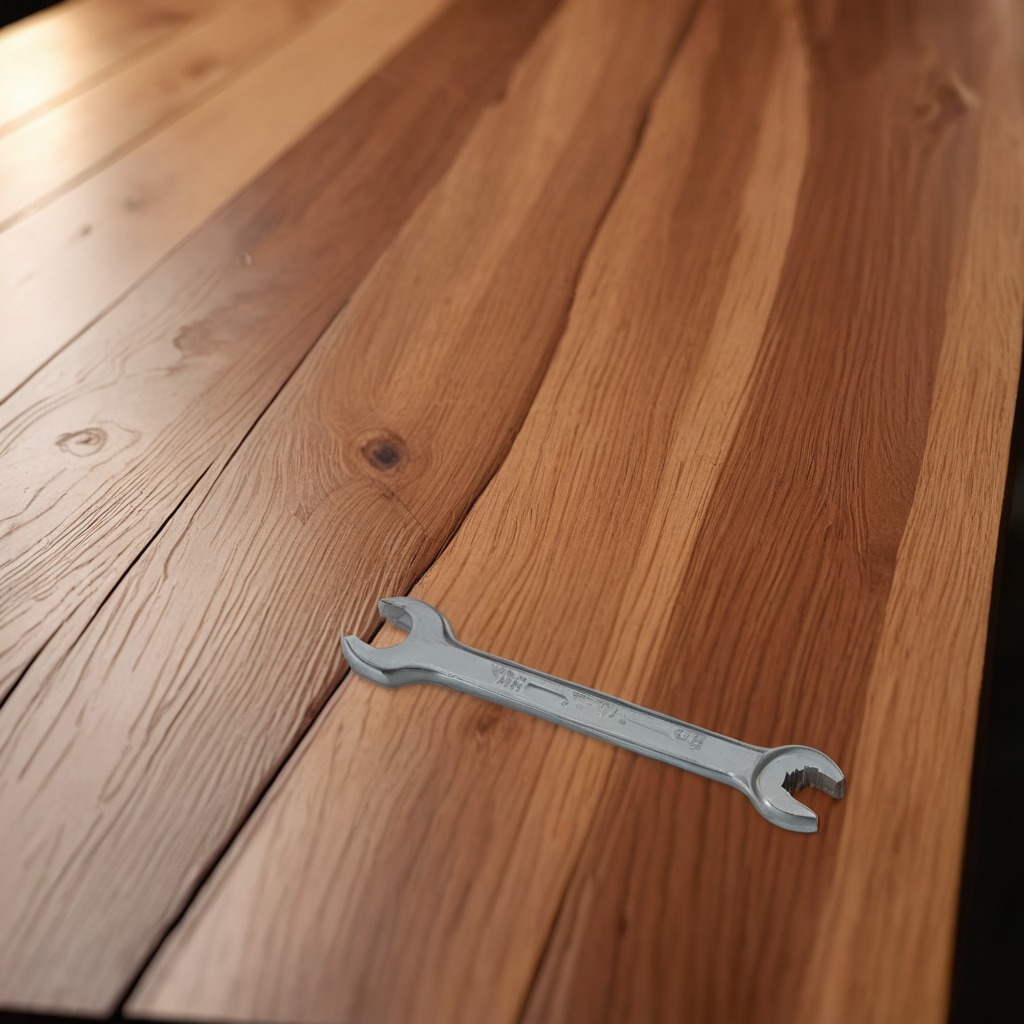
An wrench is lying on the wooden table in a carpentry studio.